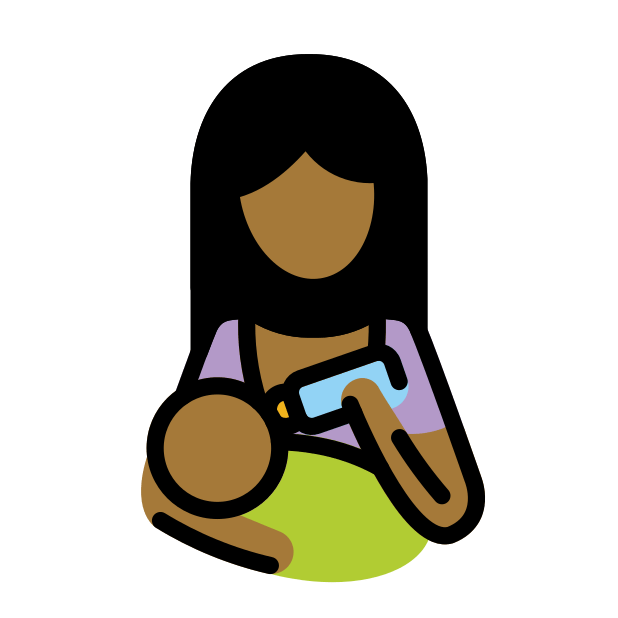
woman feeding baby: medium-dark skin tone